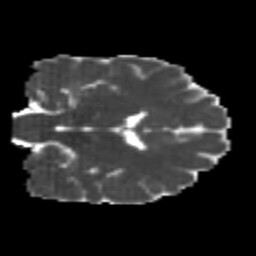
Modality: MD
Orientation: coronal
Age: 20
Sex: male
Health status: healthy
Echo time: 0.074 s